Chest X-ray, PA view. Patient: 55 years old, sex M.
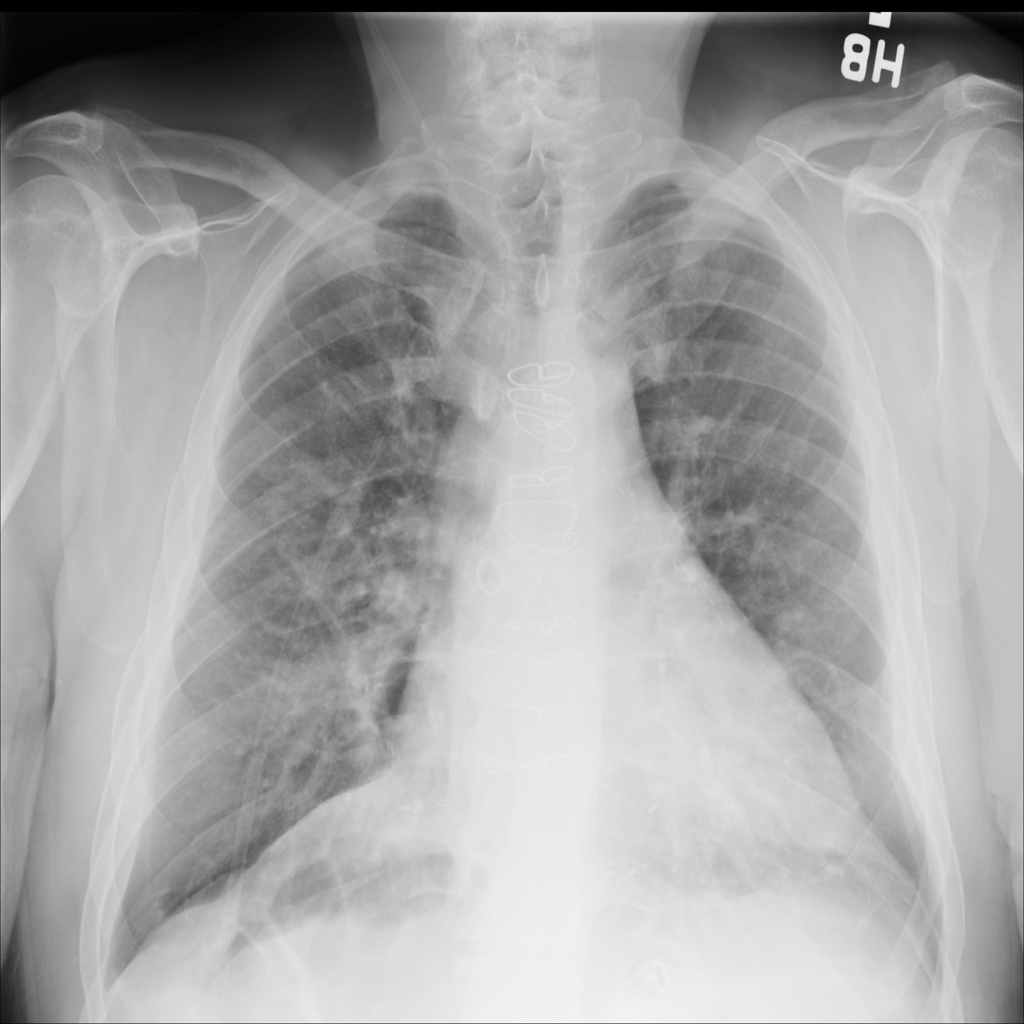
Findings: Effusion, Pleural_Thickening